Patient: sex F, age 41
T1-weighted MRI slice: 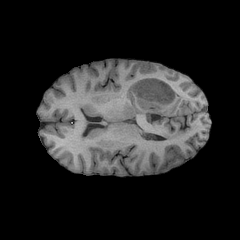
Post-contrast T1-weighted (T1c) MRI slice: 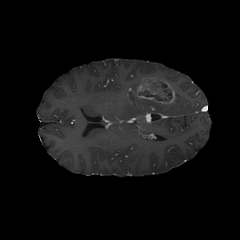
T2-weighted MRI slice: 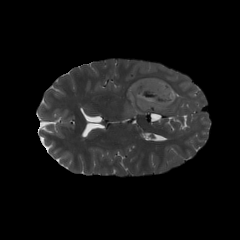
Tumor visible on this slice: yes
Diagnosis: Glioblastoma, IDH-wildtype
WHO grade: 4